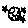
Label: moon